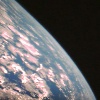
Label: cloud